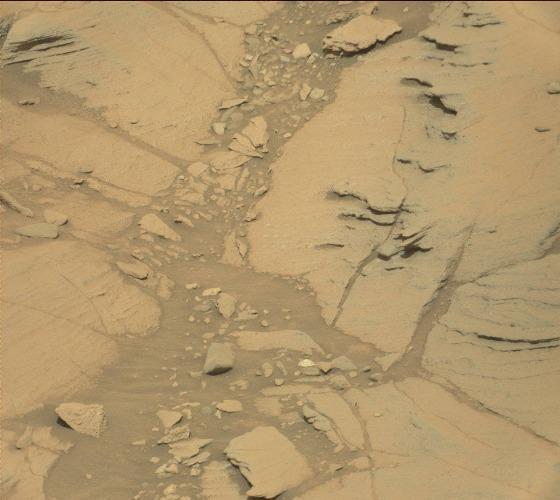
Terrain classes present: Bedrock, Gravel / Sand / Soil, Rock, Shadow